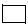
Label: square